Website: crate-barrel
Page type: customer-info-address
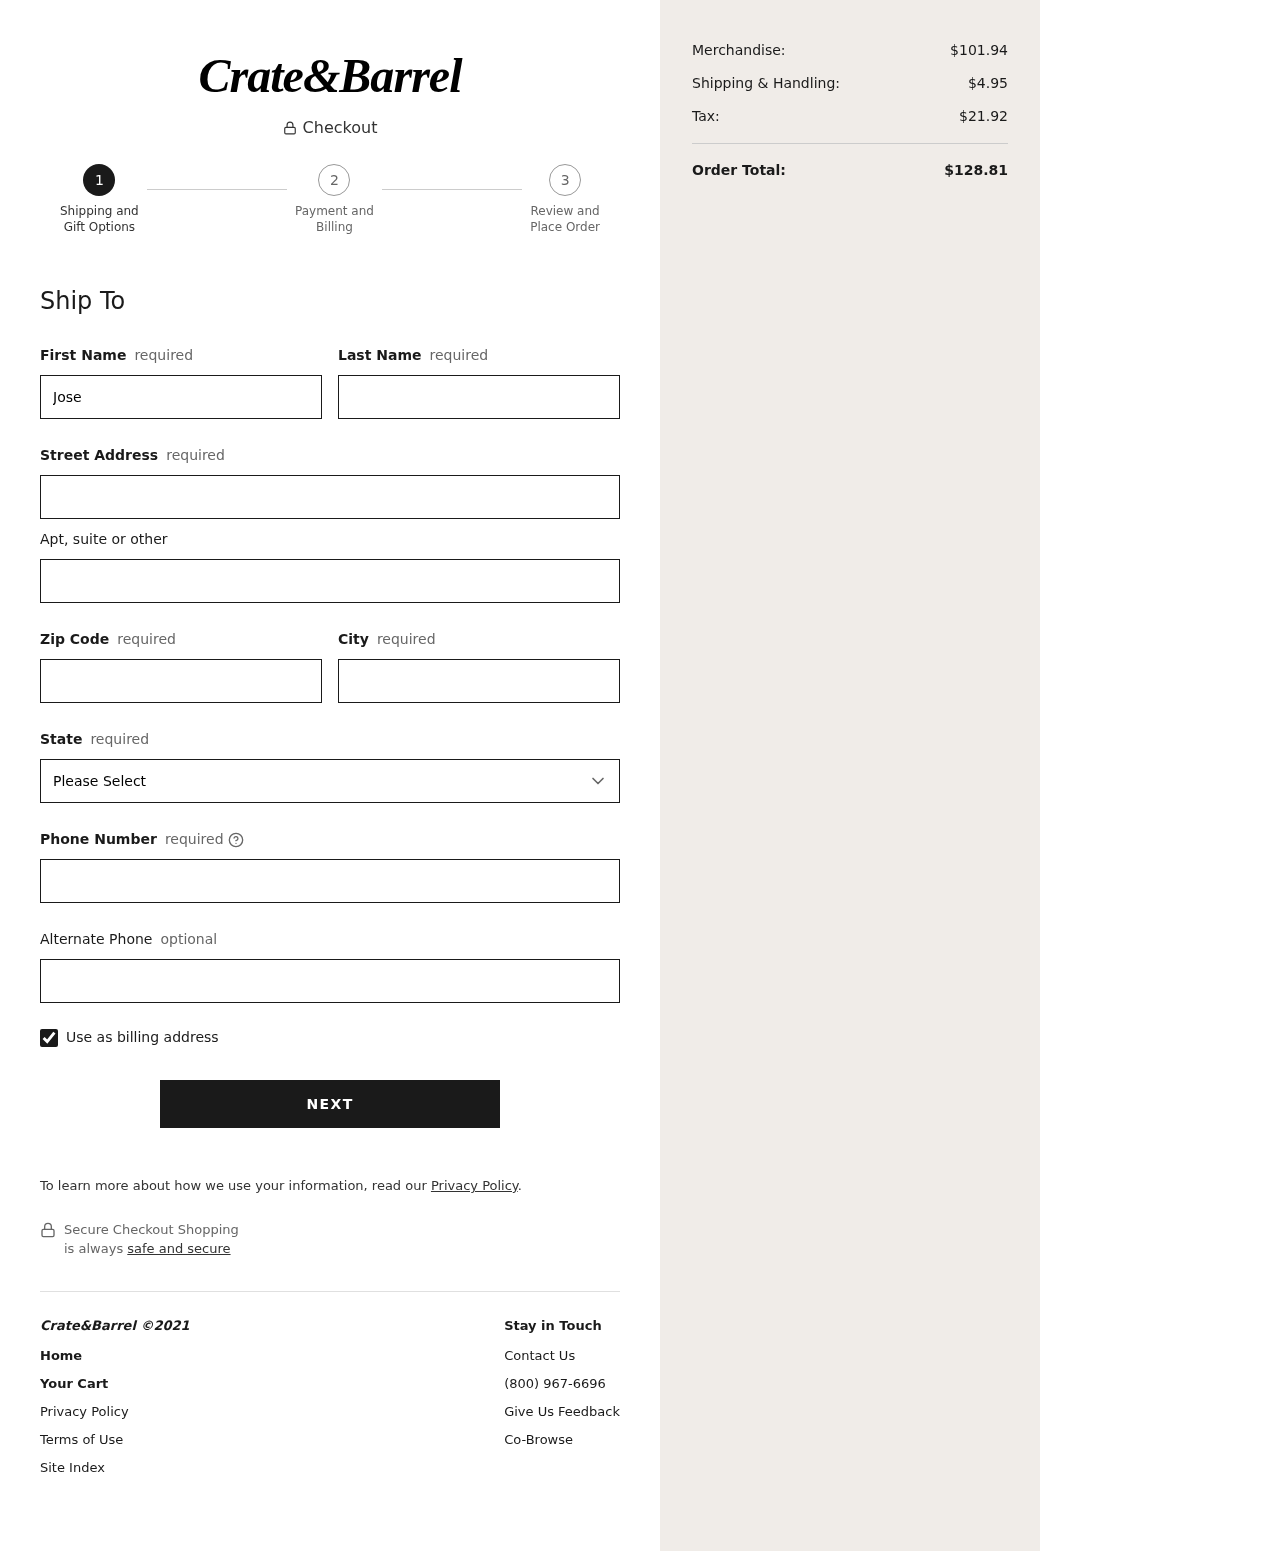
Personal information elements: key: PII_STATE
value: Illinois
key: PII_FIRSTNAME
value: Joseph
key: PII_LASTNAME
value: Brown
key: PII_STREET
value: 73535 Wright Stream
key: PII_POSTCODE
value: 34406
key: PII_CITY
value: East Patrickfort
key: PII_PHONE
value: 6763086579
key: PII_PHONE_ALT
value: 8528346065
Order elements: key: ORDER_SUBTOTAL
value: $101.94
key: ORDER_SHIPPING_COST
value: $4.95
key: ORDER_TAX
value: $21.92
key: ORDER_TOTAL
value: $128.81